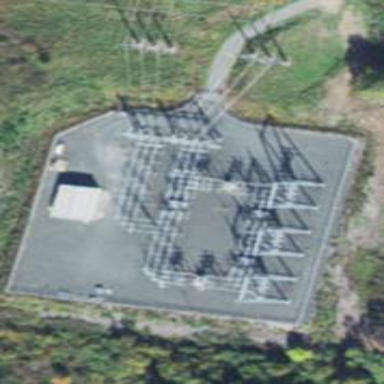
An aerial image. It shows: Switch used for power control.